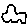
Label: car